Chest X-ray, PA view. Patient: 46 years old, sex M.
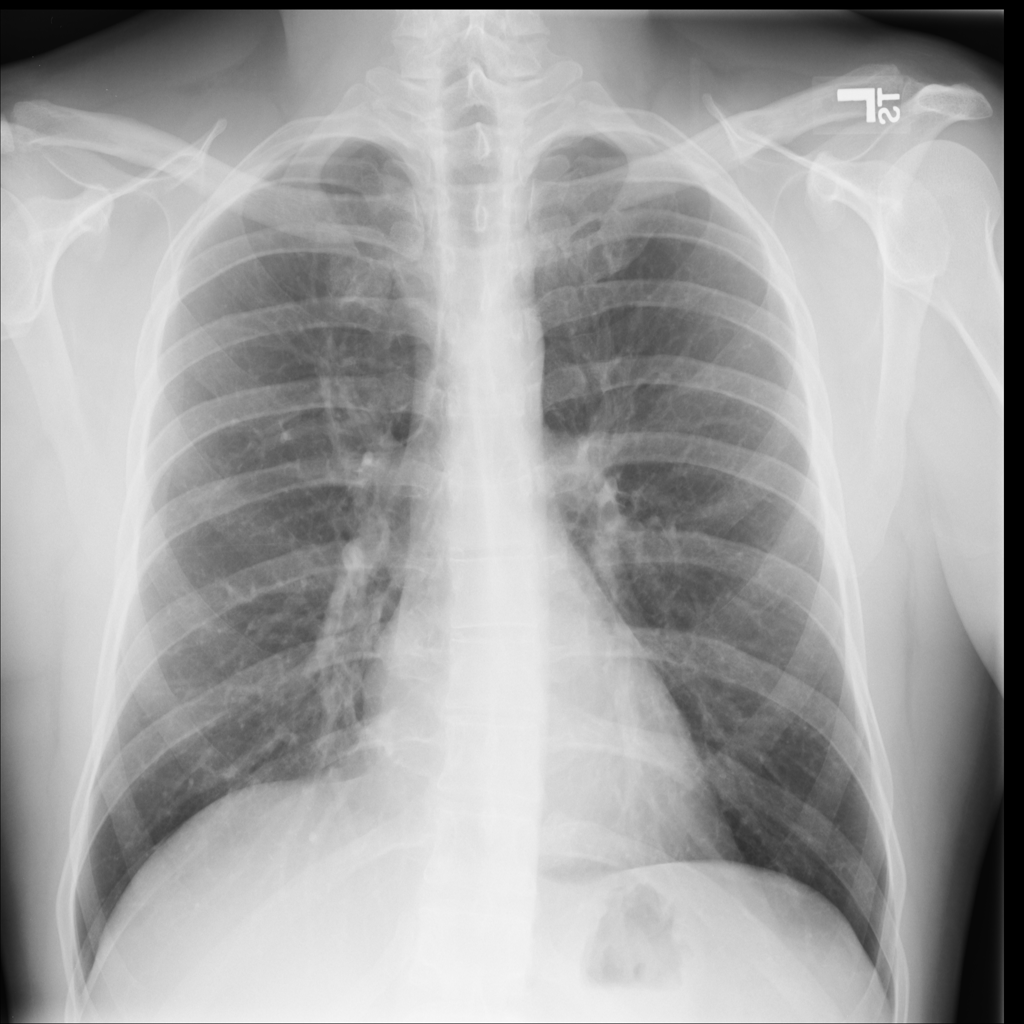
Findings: No Finding